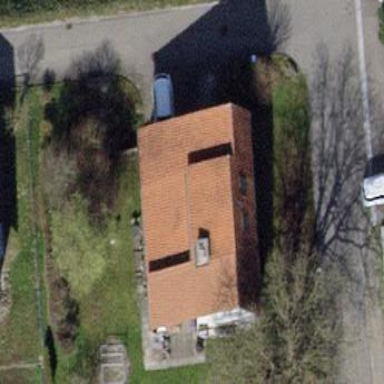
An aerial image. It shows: Building with gabled roof made of roof tiles. The roof orientation is along the building.